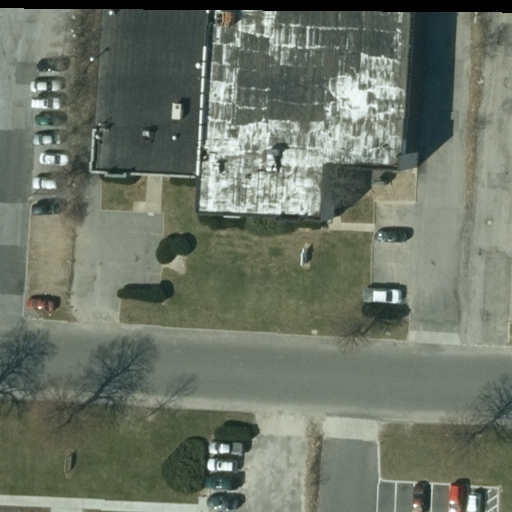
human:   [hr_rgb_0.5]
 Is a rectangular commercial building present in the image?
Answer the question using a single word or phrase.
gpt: no

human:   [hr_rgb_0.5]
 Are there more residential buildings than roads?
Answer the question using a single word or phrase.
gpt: no

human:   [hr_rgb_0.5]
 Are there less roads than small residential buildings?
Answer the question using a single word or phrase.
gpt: no

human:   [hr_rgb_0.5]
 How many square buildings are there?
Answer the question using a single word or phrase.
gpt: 0

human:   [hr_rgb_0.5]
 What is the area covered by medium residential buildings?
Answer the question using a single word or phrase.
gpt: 0m2

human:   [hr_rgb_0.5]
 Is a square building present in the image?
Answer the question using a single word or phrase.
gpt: no

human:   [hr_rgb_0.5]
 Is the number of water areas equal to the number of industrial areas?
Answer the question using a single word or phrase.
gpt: no

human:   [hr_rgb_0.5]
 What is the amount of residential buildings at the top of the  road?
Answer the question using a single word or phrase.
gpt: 0

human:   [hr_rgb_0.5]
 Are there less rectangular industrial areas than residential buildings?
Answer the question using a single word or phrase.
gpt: no

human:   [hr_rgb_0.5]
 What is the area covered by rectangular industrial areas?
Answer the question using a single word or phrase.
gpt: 10623m2

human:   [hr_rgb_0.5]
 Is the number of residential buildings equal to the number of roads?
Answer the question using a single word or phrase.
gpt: no

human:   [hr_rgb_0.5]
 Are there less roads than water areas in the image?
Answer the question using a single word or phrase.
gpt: no

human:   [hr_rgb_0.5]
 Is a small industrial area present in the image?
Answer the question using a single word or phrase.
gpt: no

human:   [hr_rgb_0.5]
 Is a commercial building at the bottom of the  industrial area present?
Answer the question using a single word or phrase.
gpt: no

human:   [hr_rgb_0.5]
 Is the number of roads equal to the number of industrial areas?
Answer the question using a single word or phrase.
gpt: yes

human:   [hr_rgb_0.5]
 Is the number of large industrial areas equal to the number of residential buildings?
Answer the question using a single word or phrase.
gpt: no

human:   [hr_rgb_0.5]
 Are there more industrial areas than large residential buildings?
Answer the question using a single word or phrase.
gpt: yes

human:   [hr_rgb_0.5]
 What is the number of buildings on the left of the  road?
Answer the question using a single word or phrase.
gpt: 0

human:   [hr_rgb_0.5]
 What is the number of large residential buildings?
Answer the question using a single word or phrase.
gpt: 0

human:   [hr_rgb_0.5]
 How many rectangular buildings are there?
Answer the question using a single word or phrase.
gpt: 0

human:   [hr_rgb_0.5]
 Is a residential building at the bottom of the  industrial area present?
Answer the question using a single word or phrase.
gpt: no

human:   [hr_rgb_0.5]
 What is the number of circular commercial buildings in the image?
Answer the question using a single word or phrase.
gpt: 0

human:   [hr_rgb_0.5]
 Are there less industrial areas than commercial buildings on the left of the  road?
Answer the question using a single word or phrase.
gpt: no

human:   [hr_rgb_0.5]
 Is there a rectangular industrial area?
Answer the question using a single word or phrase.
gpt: yes

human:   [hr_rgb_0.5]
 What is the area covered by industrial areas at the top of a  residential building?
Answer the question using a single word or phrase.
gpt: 0m2

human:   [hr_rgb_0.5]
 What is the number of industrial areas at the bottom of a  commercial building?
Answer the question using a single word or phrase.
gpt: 0

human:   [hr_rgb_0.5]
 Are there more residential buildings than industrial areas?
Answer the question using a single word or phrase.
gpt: no

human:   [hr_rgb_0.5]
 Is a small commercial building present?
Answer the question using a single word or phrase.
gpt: no

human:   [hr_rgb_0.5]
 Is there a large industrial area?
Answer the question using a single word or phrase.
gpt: yes

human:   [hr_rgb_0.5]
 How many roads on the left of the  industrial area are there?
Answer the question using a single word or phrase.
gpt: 1

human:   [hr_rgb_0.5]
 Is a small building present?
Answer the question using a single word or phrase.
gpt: no

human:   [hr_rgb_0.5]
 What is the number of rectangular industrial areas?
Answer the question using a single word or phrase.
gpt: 1

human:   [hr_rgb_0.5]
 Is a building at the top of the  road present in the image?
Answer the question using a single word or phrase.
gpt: yes

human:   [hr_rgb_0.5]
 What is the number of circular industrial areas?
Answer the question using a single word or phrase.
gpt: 0

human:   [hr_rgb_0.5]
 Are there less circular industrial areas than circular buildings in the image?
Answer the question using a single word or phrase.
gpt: no

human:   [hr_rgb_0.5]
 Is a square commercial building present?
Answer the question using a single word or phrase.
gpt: no